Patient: sex F, age 53
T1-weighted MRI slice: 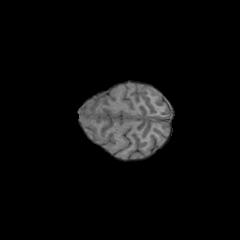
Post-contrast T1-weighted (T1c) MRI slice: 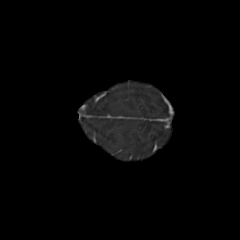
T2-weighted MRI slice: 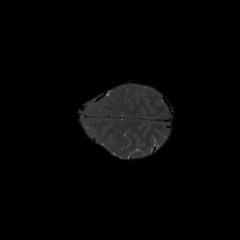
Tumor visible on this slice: no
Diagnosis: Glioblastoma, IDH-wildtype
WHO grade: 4